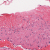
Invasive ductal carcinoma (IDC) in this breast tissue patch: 0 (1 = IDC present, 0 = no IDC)